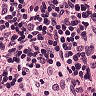
Metastatic tissue present: no